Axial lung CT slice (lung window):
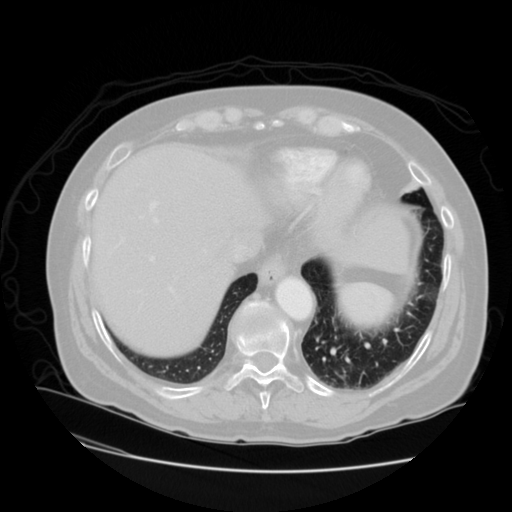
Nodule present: no